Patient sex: M
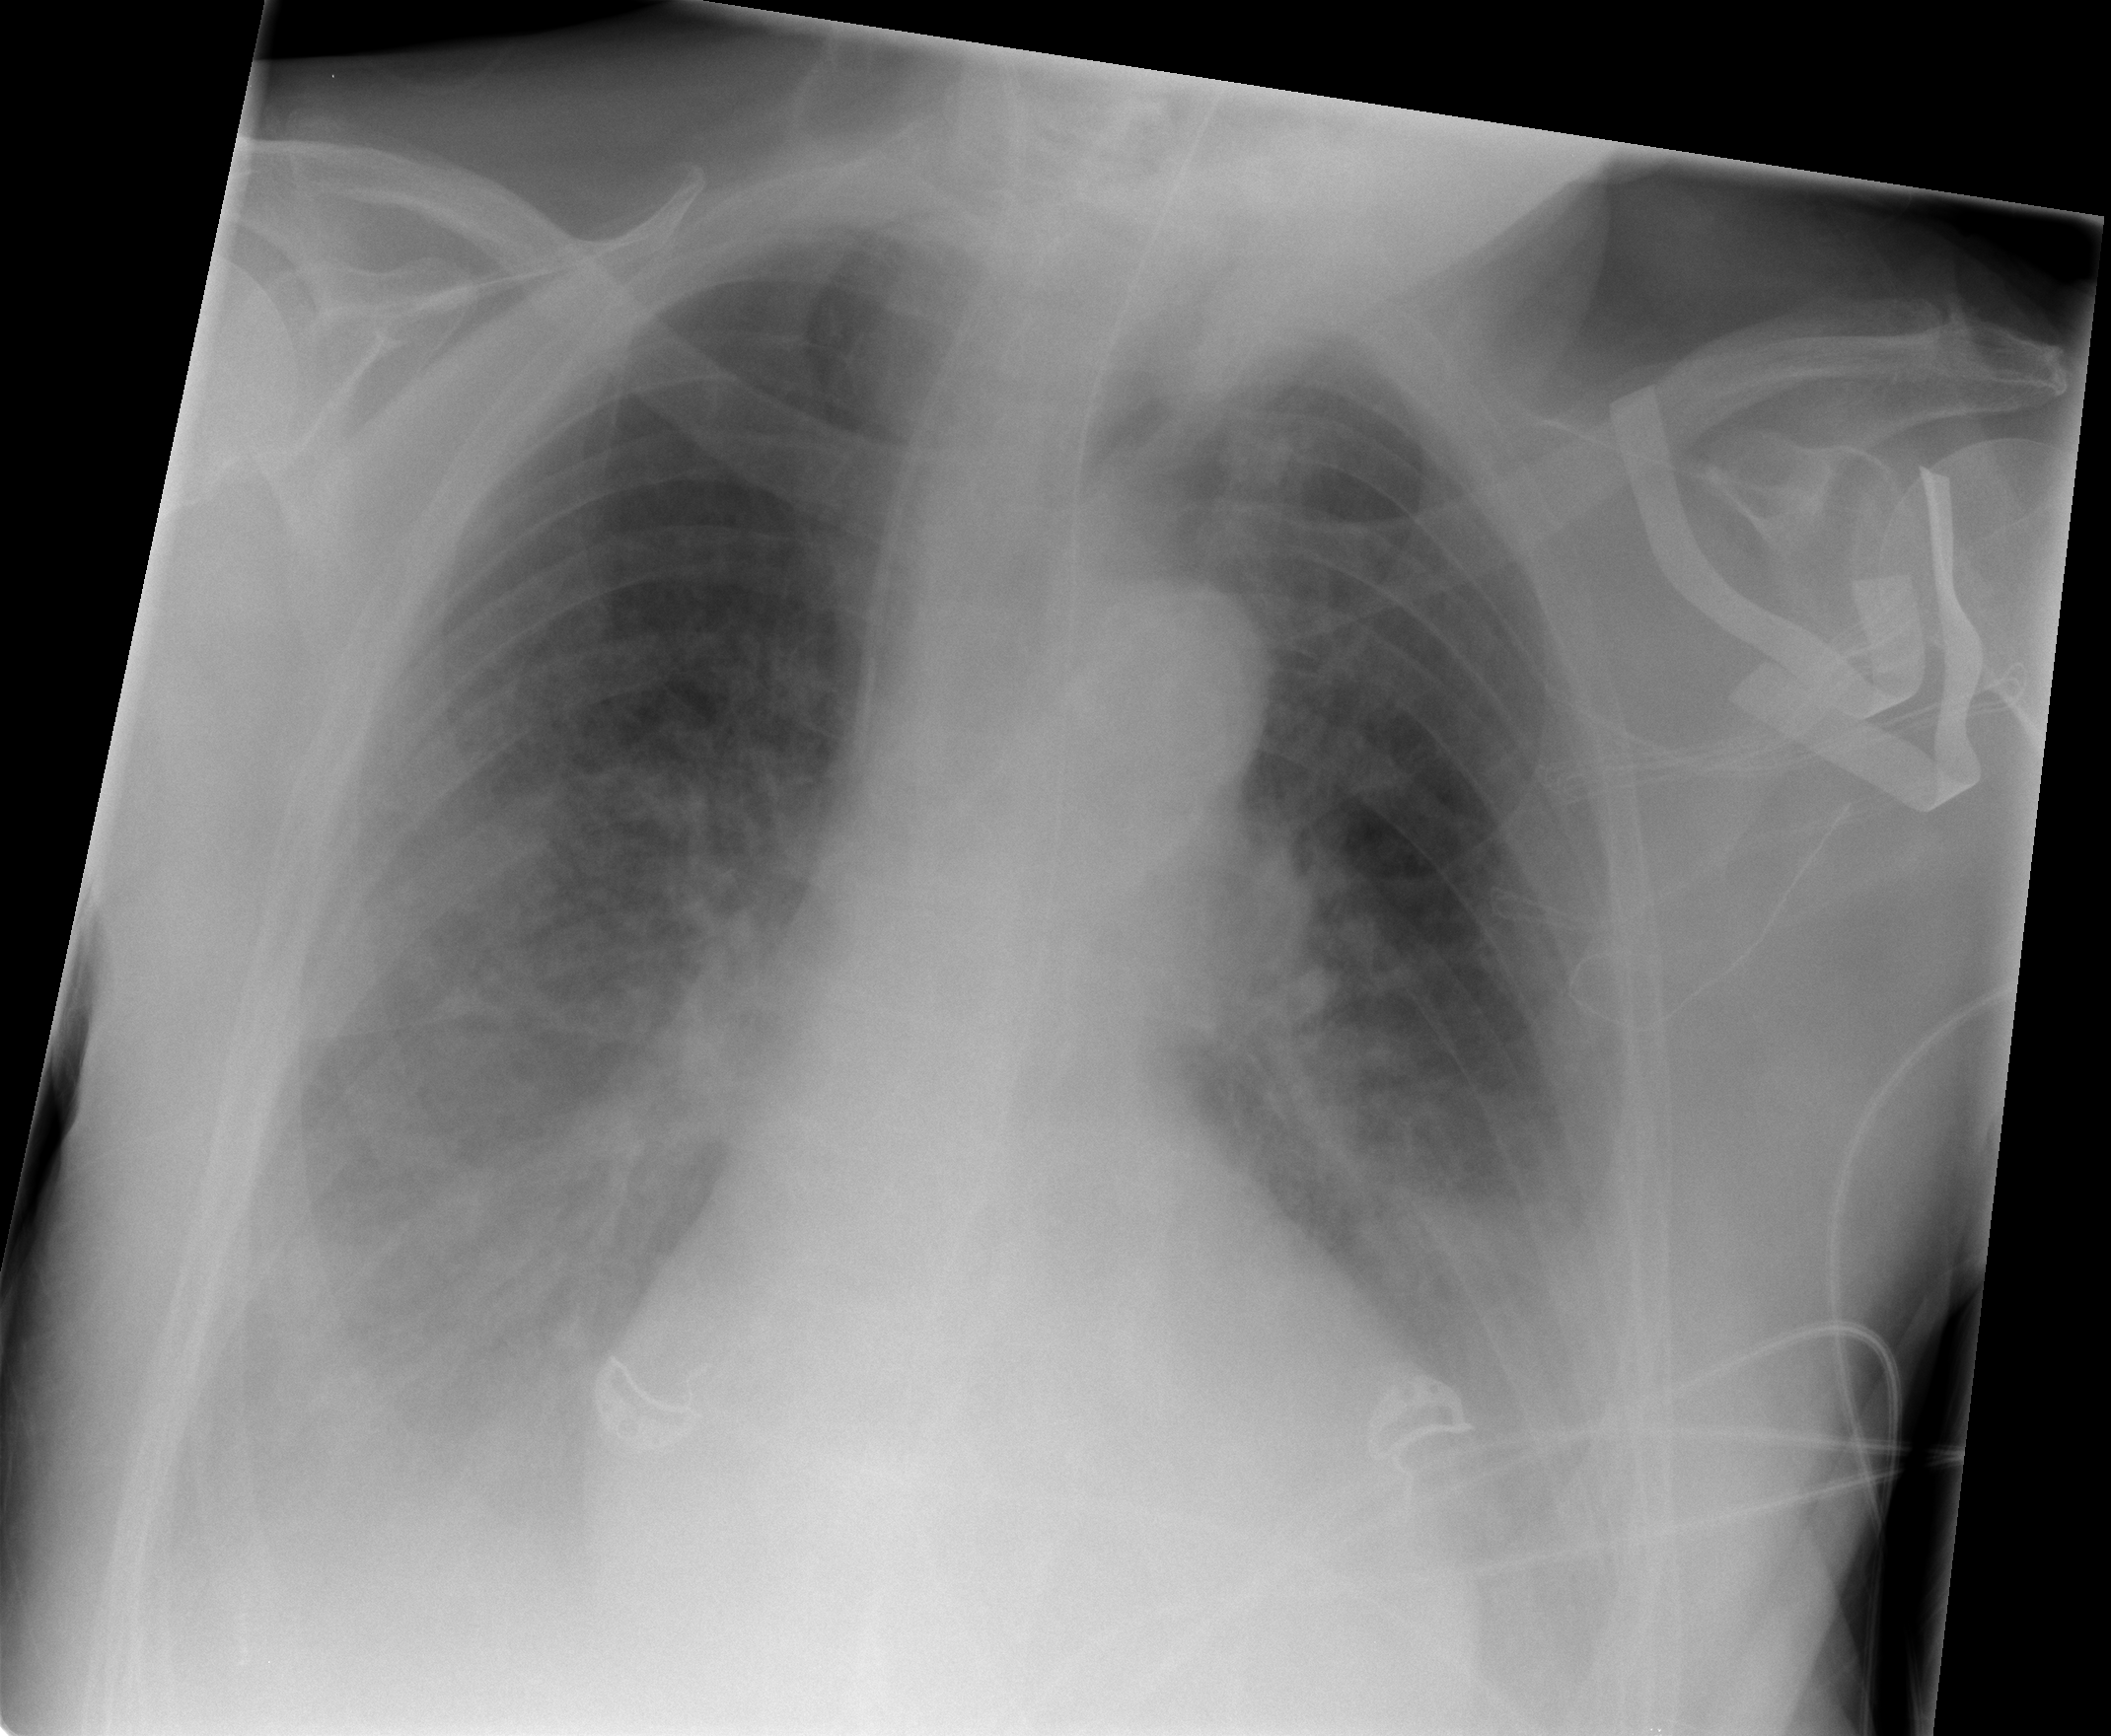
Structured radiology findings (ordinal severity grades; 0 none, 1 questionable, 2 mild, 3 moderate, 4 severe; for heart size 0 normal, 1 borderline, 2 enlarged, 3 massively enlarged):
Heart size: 2
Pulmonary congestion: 2
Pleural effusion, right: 3
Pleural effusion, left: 2
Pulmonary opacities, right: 2
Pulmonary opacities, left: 1
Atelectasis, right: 2
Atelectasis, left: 2